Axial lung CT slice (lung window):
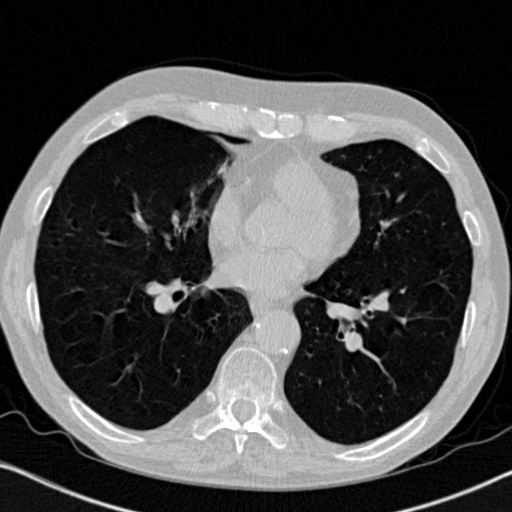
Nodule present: no